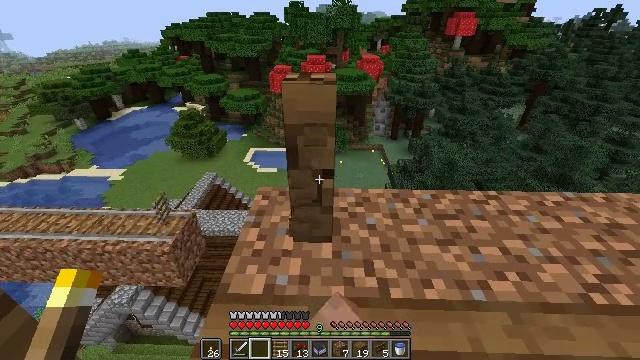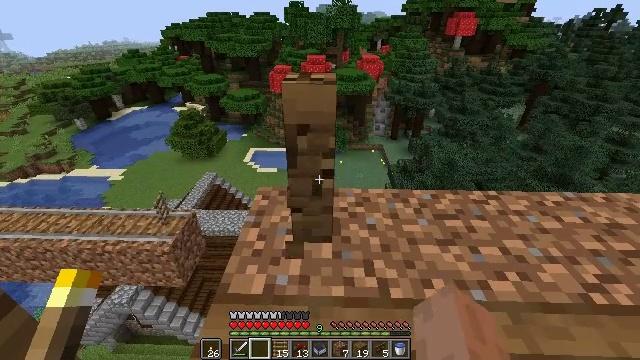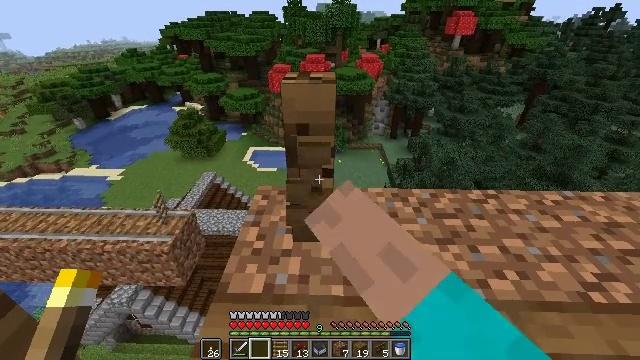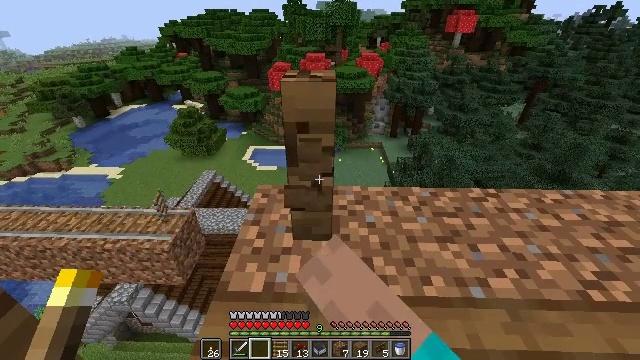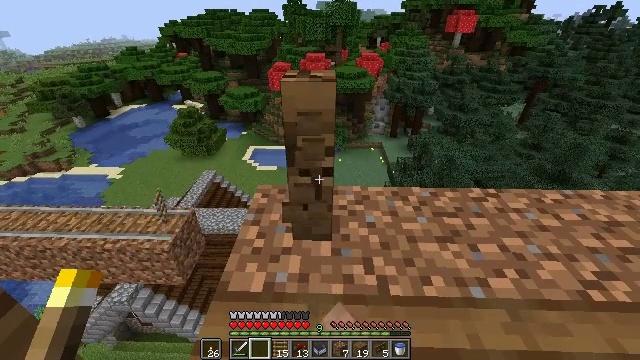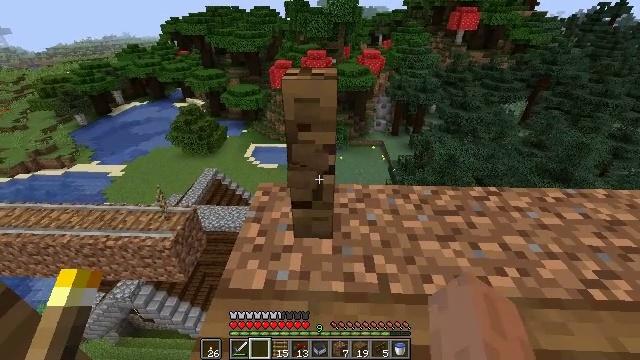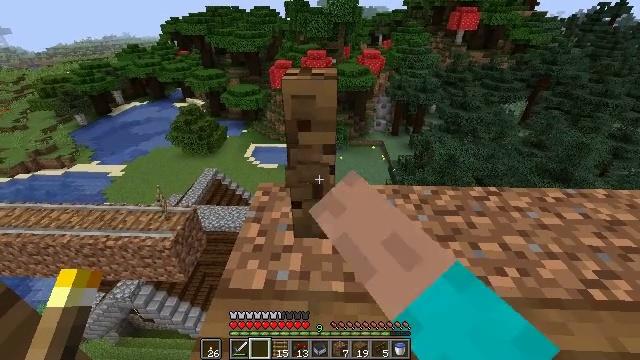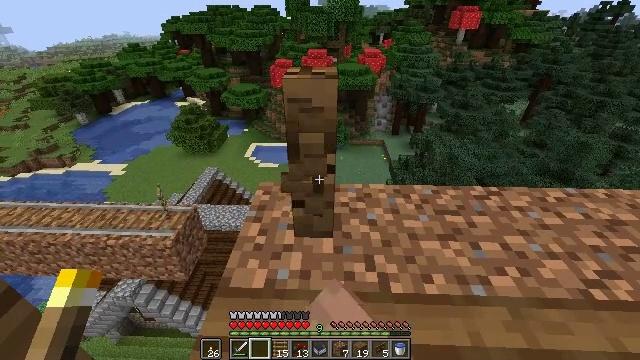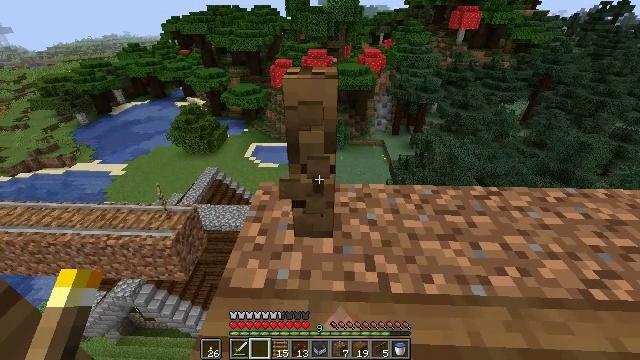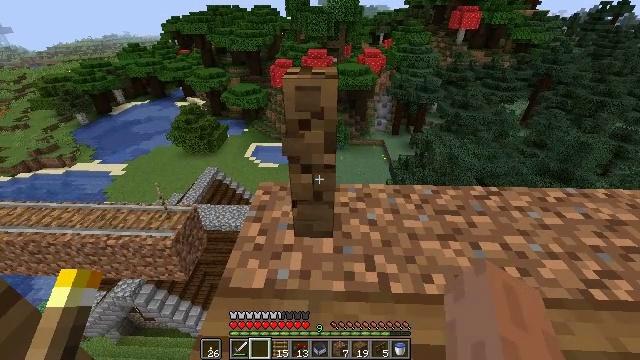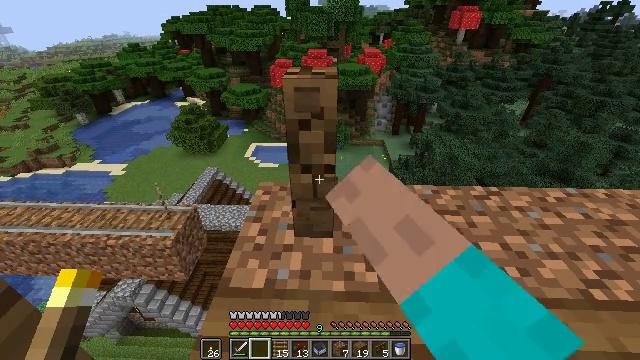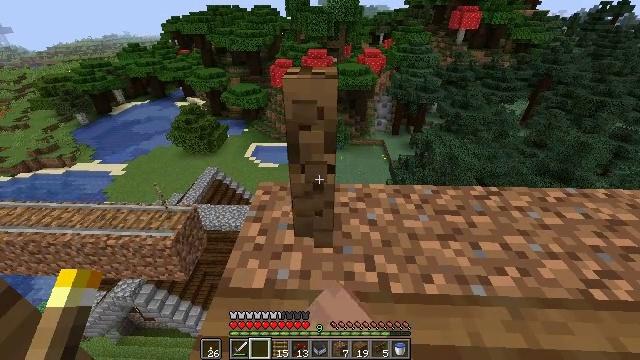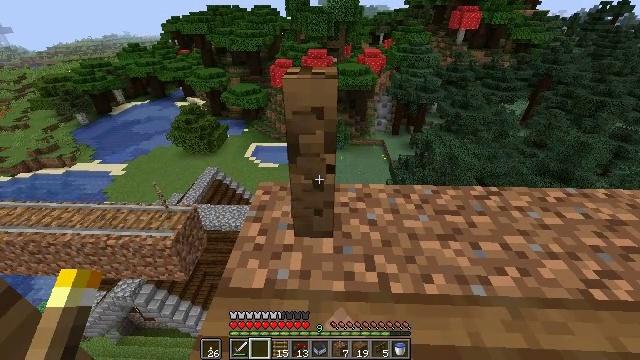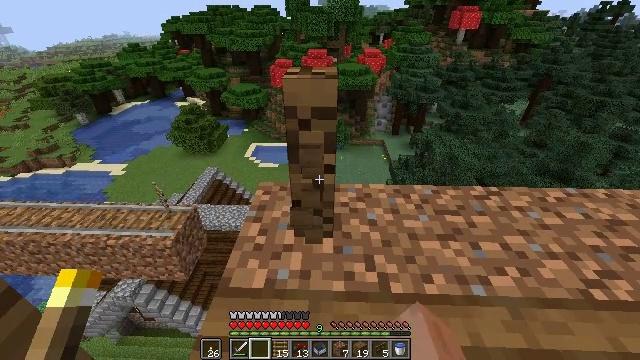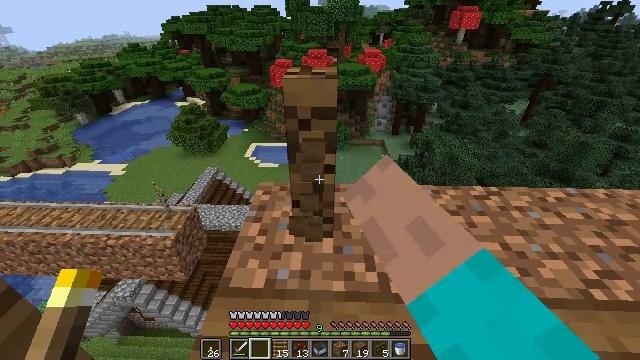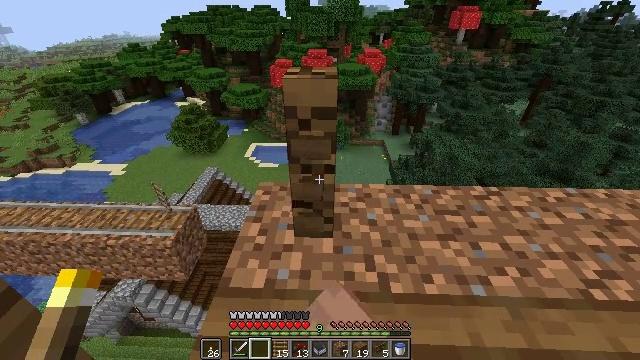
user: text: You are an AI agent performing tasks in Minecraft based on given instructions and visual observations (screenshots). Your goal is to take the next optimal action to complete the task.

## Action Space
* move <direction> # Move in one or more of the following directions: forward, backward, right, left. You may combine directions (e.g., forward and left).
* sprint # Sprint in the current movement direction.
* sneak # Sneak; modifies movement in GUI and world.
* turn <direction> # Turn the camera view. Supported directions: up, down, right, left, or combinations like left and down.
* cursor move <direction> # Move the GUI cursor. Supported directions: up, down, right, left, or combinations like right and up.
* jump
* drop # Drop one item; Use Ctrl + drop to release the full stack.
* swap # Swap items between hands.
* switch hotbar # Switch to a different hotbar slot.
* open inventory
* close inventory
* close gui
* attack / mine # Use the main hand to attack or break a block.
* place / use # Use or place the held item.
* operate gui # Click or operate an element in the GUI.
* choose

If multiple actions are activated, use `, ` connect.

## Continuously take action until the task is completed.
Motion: motion action
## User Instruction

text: Attack the spruce fence to dismantle it.
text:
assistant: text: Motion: sneak, attack / mine
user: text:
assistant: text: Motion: sneak, attack / mine
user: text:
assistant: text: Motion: sneak, attack / mine
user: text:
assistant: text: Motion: sneak, attack / mine
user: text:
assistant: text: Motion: sneak, attack / mine
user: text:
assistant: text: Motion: sneak, attack / mine
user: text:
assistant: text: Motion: sneak, attack / mine
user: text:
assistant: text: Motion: sneak, attack / mine
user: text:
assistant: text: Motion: sneak, attack / mine
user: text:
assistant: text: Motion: sneak, attack / mine
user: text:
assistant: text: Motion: sneak, attack / mine
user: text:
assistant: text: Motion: sneak, attack / mine
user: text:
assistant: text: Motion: sneak, attack / mine
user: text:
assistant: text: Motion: sneak, attack / mine
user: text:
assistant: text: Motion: sneak, attack / mine
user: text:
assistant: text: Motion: sneak, attack / mine
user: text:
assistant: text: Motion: sneak, attack / mine
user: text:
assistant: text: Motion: sneak, attack / mine
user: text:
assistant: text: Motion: sneak, attack / mine
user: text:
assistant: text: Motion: sneak, attack / mine
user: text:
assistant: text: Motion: sneak, attack / mine
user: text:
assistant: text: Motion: sneak, attack / mine
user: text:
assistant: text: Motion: sneak, attack / mine
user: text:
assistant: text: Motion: sneak, attack / mine
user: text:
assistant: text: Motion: sneak, attack / mine
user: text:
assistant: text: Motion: sneak, attack / mine
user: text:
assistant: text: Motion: sneak, attack / mine
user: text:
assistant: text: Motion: sneak, attack / mine
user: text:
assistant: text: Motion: sneak, attack / mine
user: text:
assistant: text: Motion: sneak, attack / mine